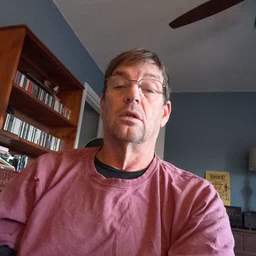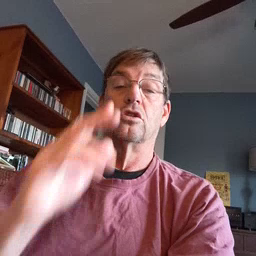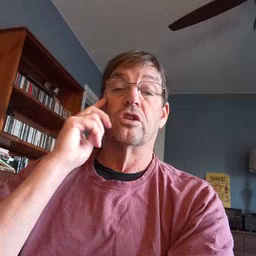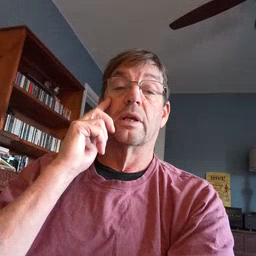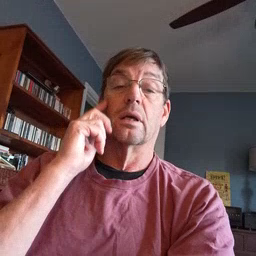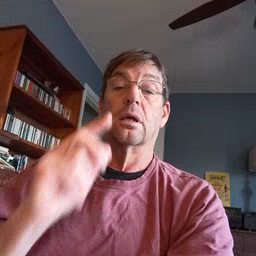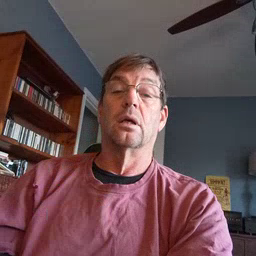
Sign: cheek